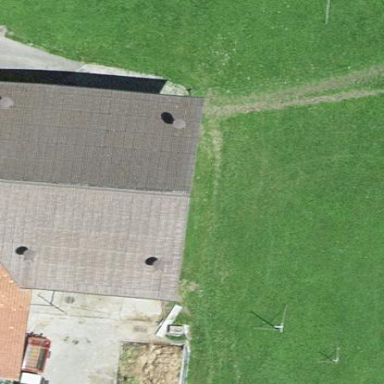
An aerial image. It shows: Farmyard area.